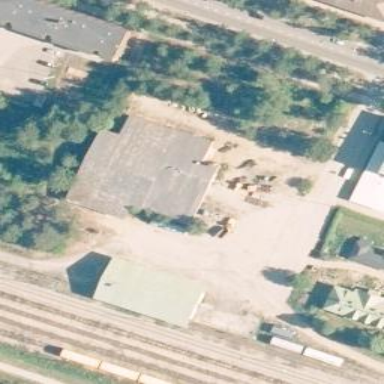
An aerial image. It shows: Warehouse.